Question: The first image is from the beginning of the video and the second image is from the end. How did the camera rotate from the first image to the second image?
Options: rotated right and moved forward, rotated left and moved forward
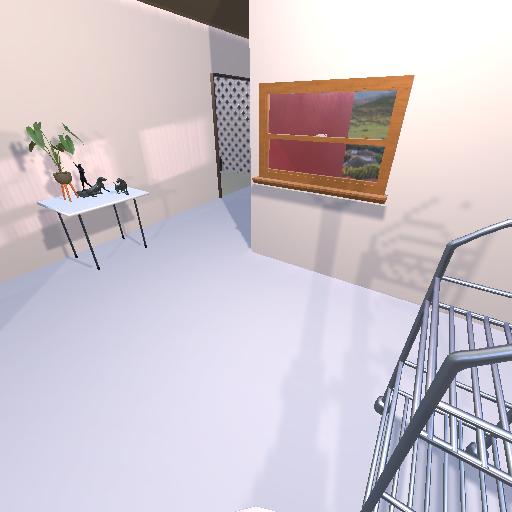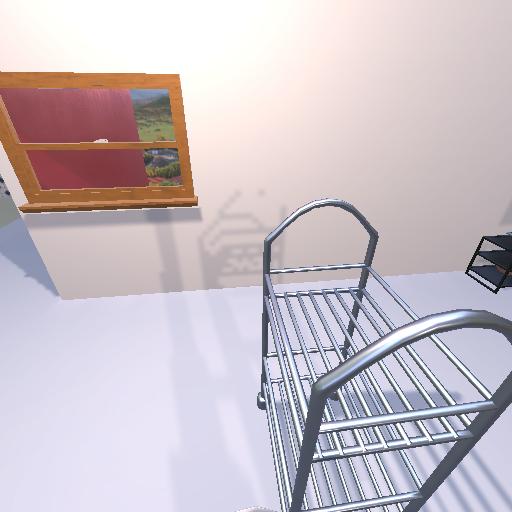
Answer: rotated right and moved forward